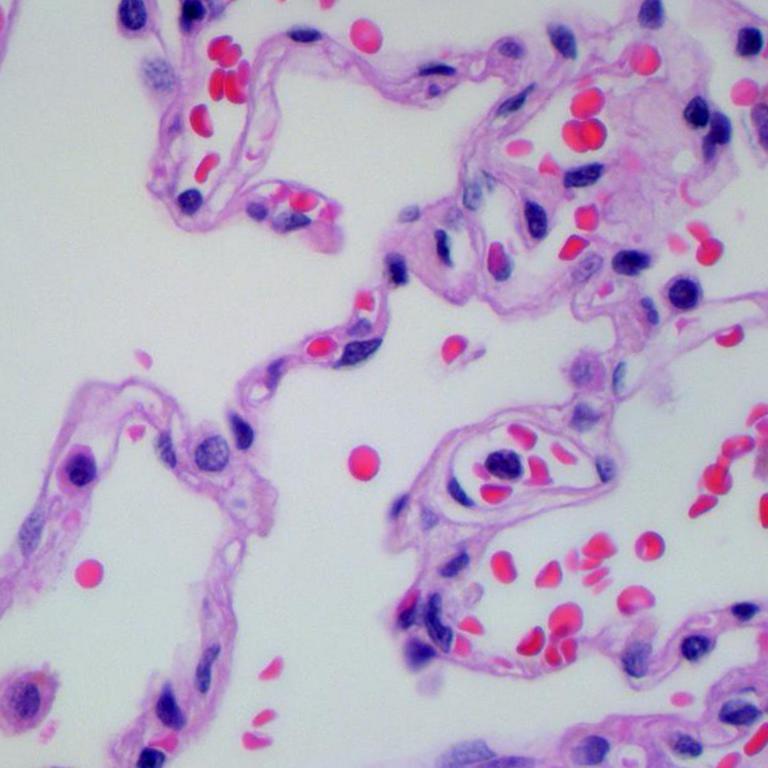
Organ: lung
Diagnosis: benign